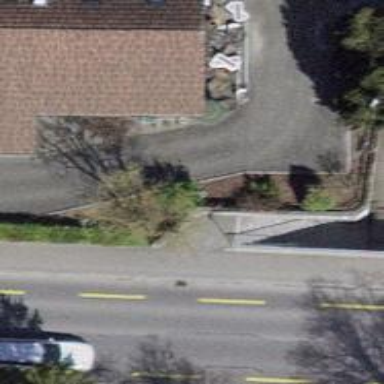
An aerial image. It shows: Set of steps on the road.